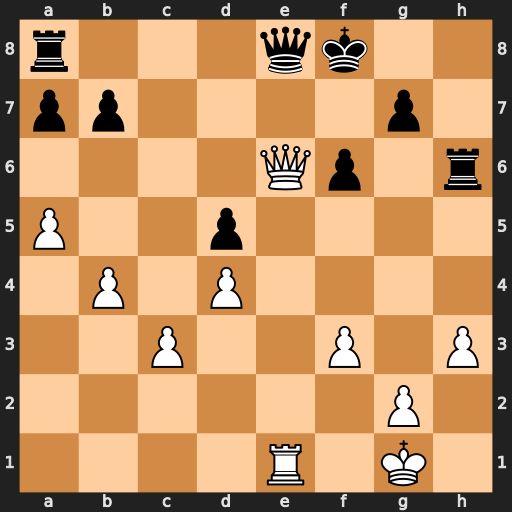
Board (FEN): r3qk2/pp4p1/4Qp1r/P2p4/1P1P4/2P2P1P/6P1/4R1K1
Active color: w
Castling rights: -
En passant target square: -
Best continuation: Qd6+ Kg8 Rxe8+